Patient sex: F
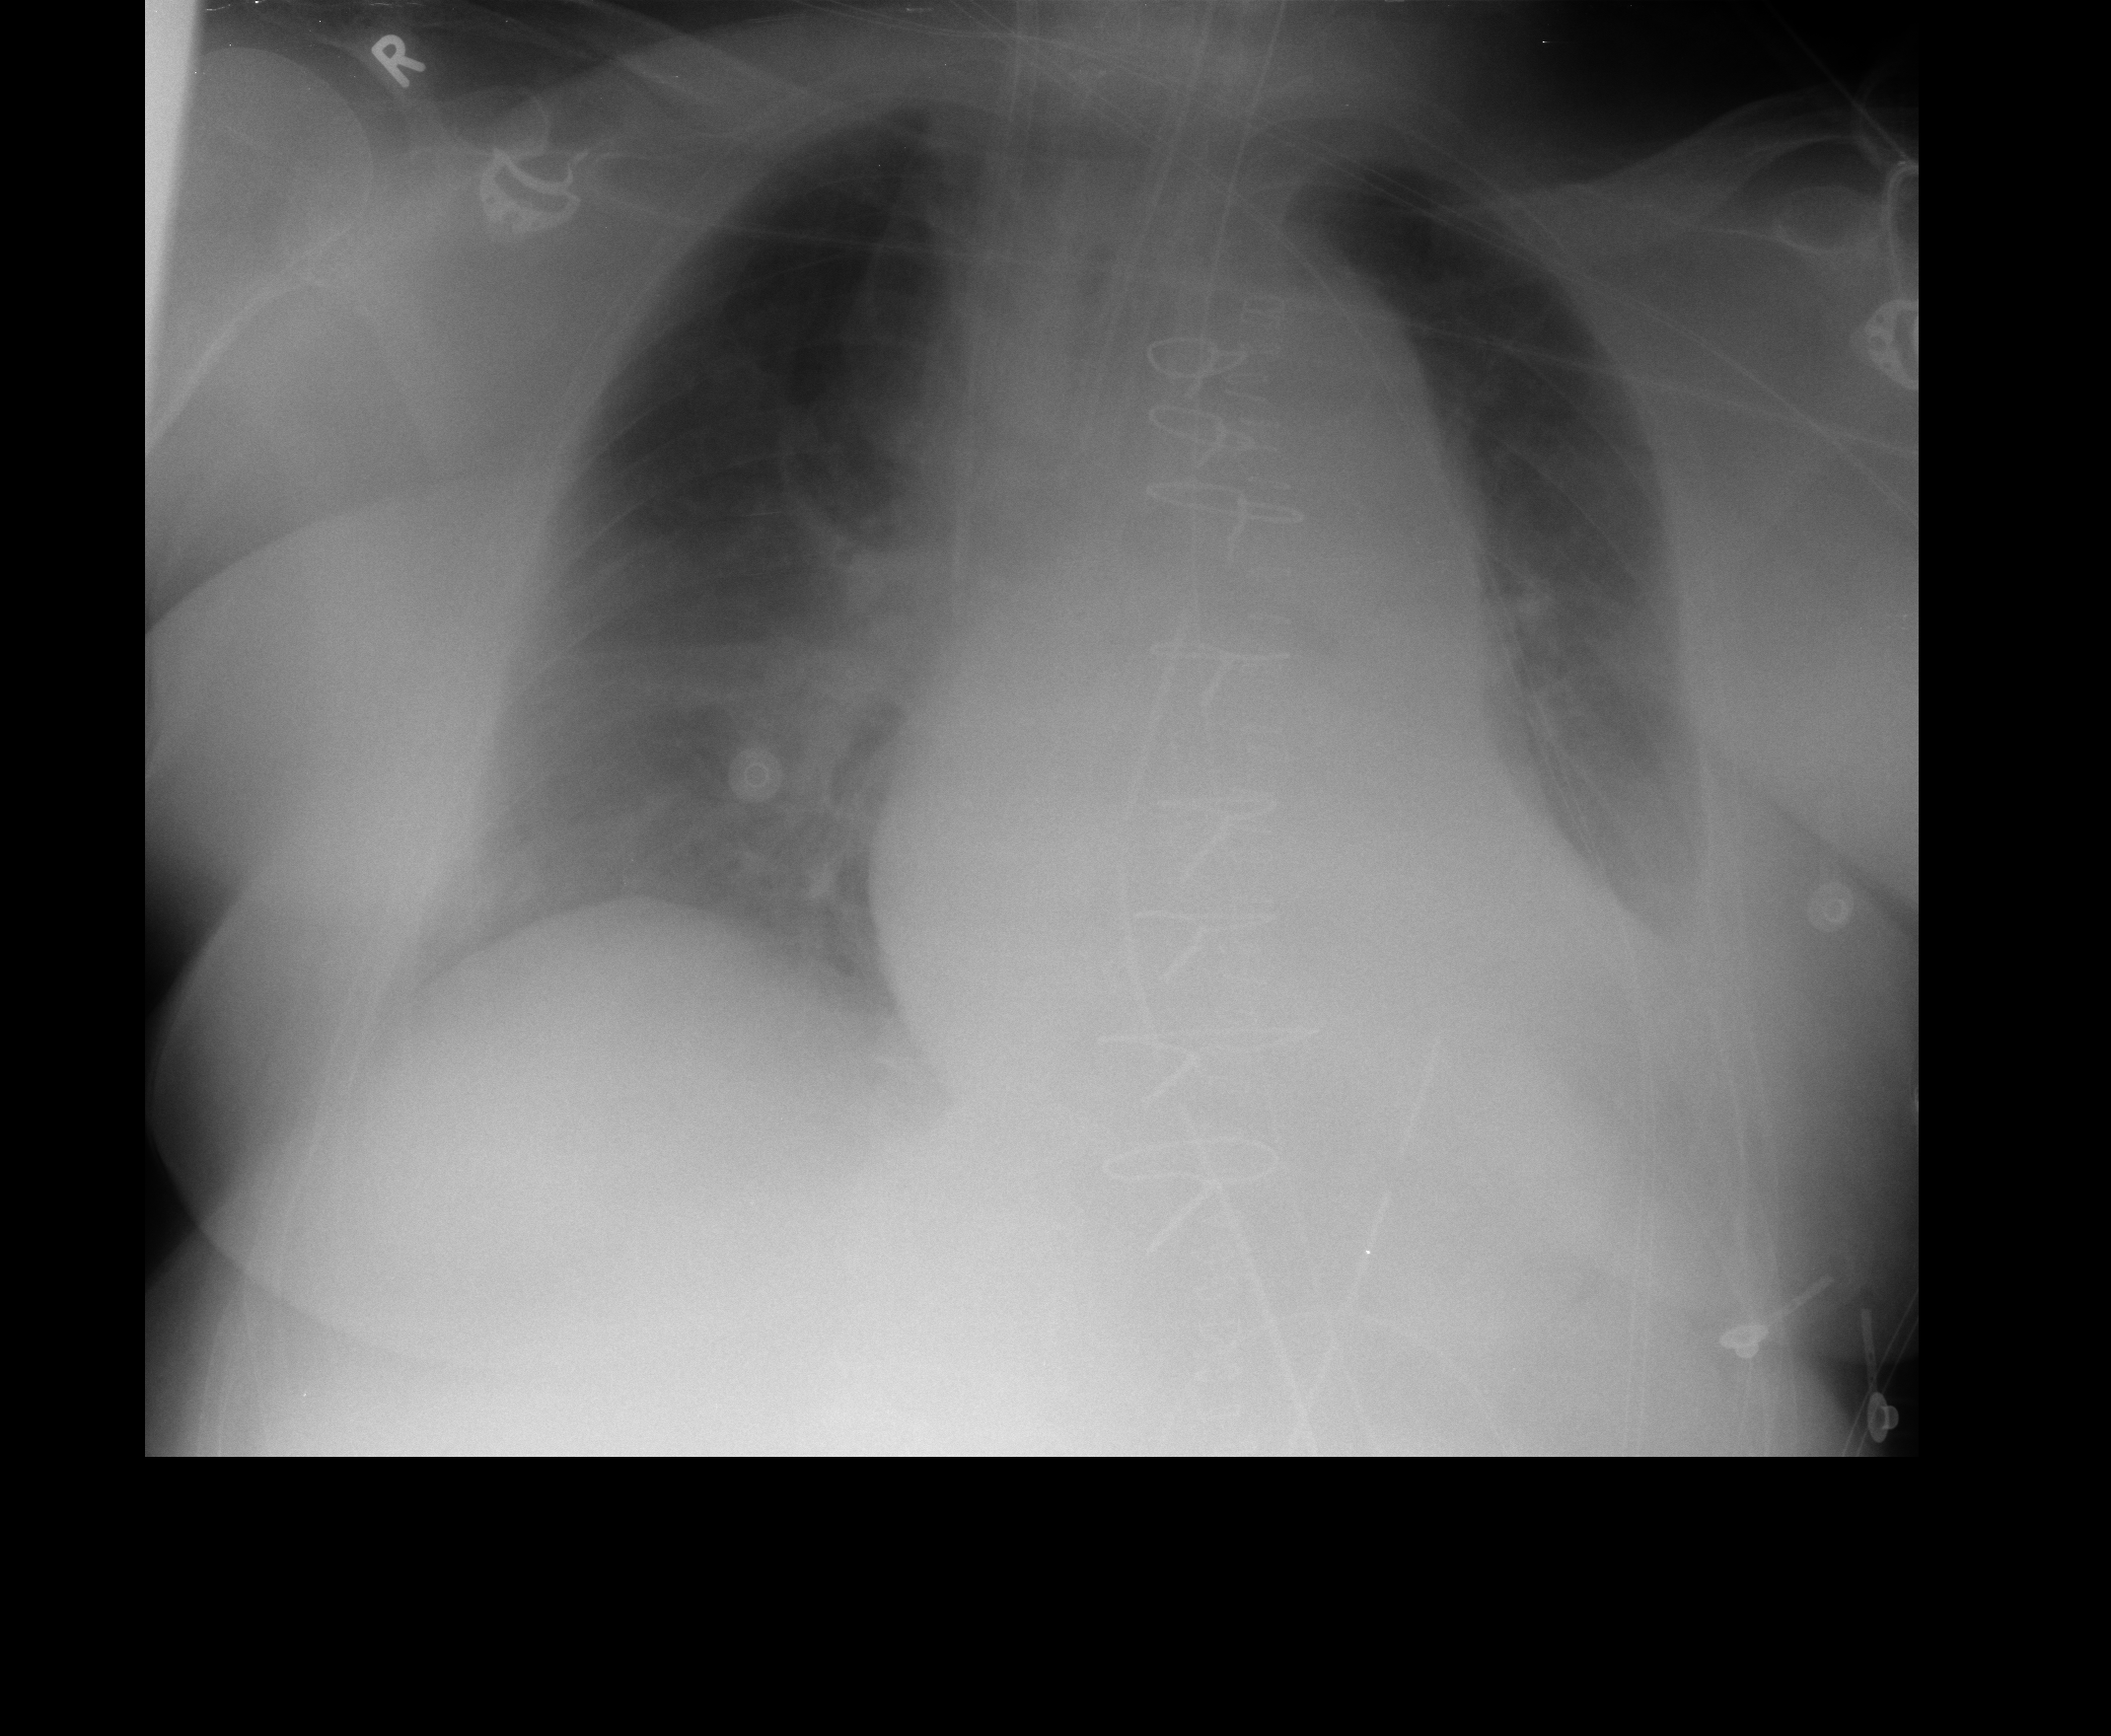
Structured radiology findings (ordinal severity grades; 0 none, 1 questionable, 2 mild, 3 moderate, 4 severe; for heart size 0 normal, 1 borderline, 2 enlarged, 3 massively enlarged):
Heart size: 2
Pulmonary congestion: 2
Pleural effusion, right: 0
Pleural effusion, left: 1
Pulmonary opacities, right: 0
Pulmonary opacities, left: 0
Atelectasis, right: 2
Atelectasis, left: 2